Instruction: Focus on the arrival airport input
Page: home
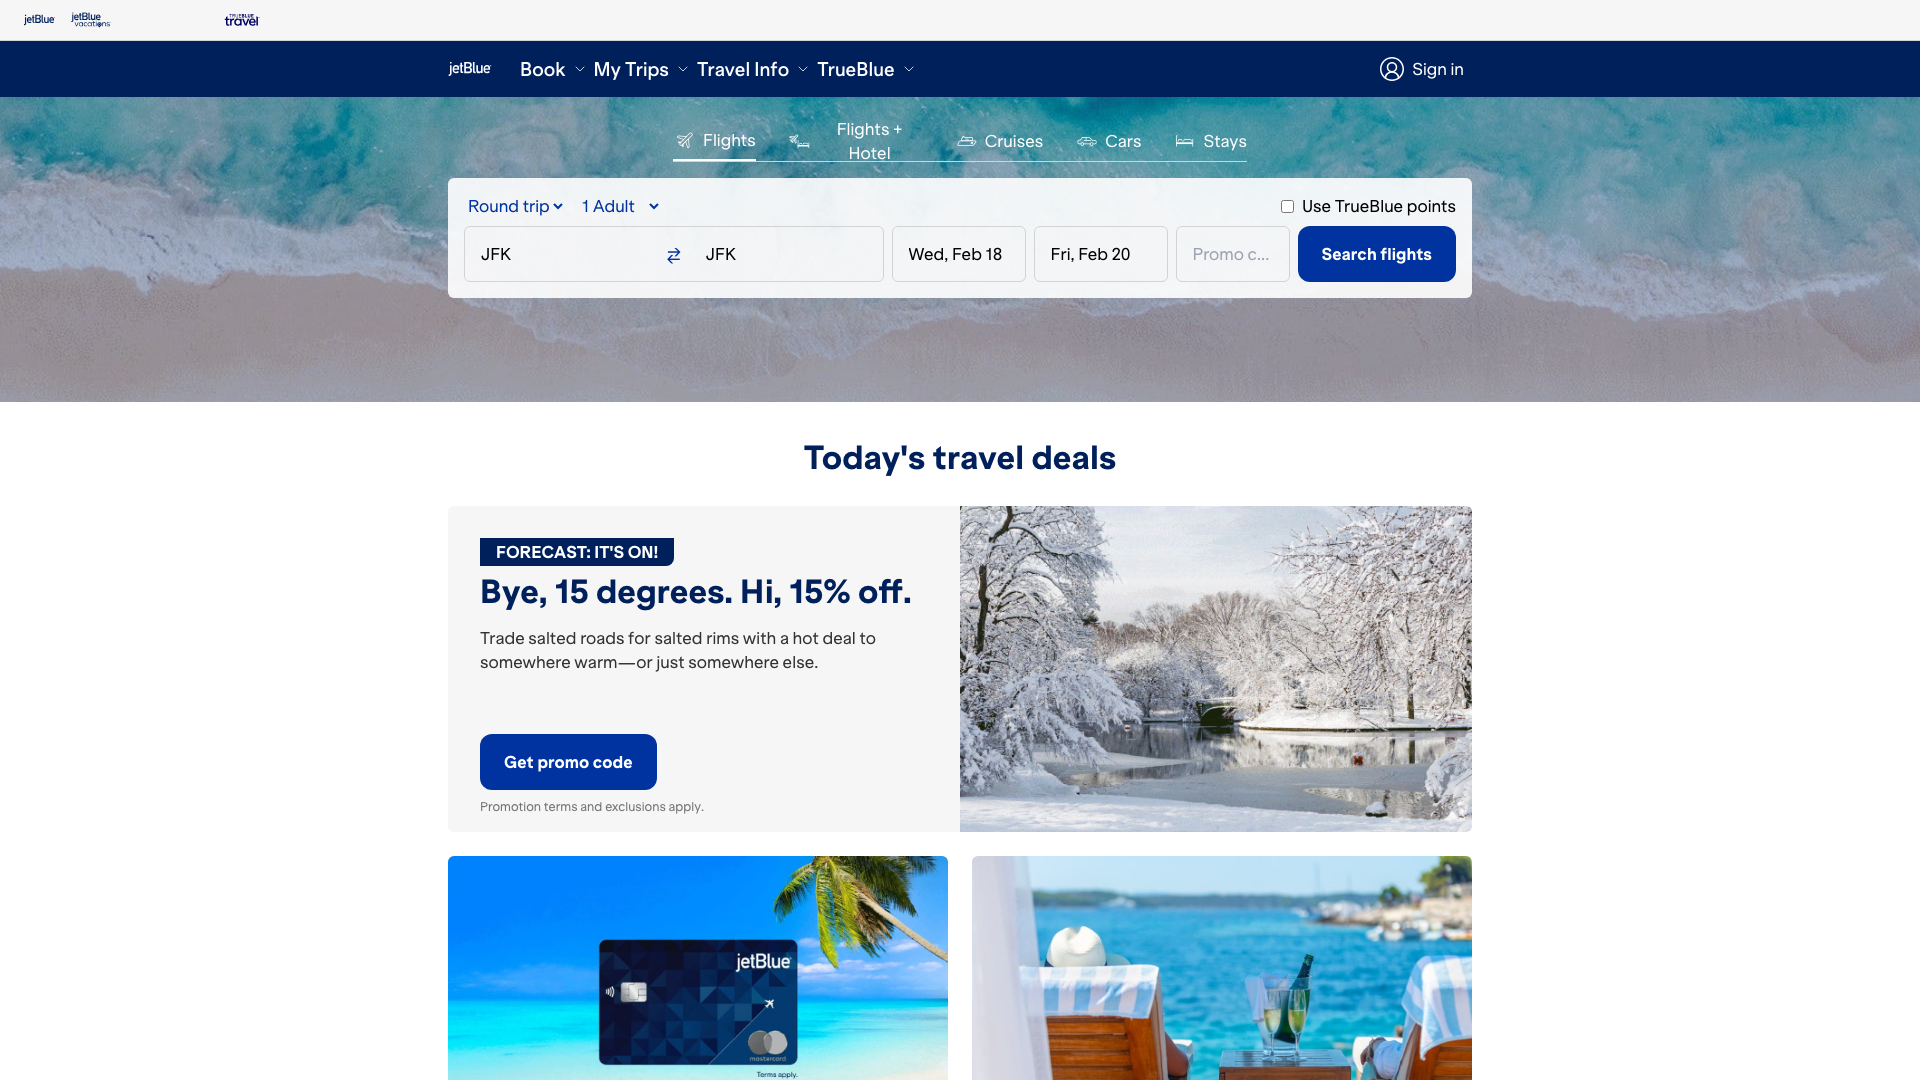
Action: click